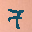
Label: 7